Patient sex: M
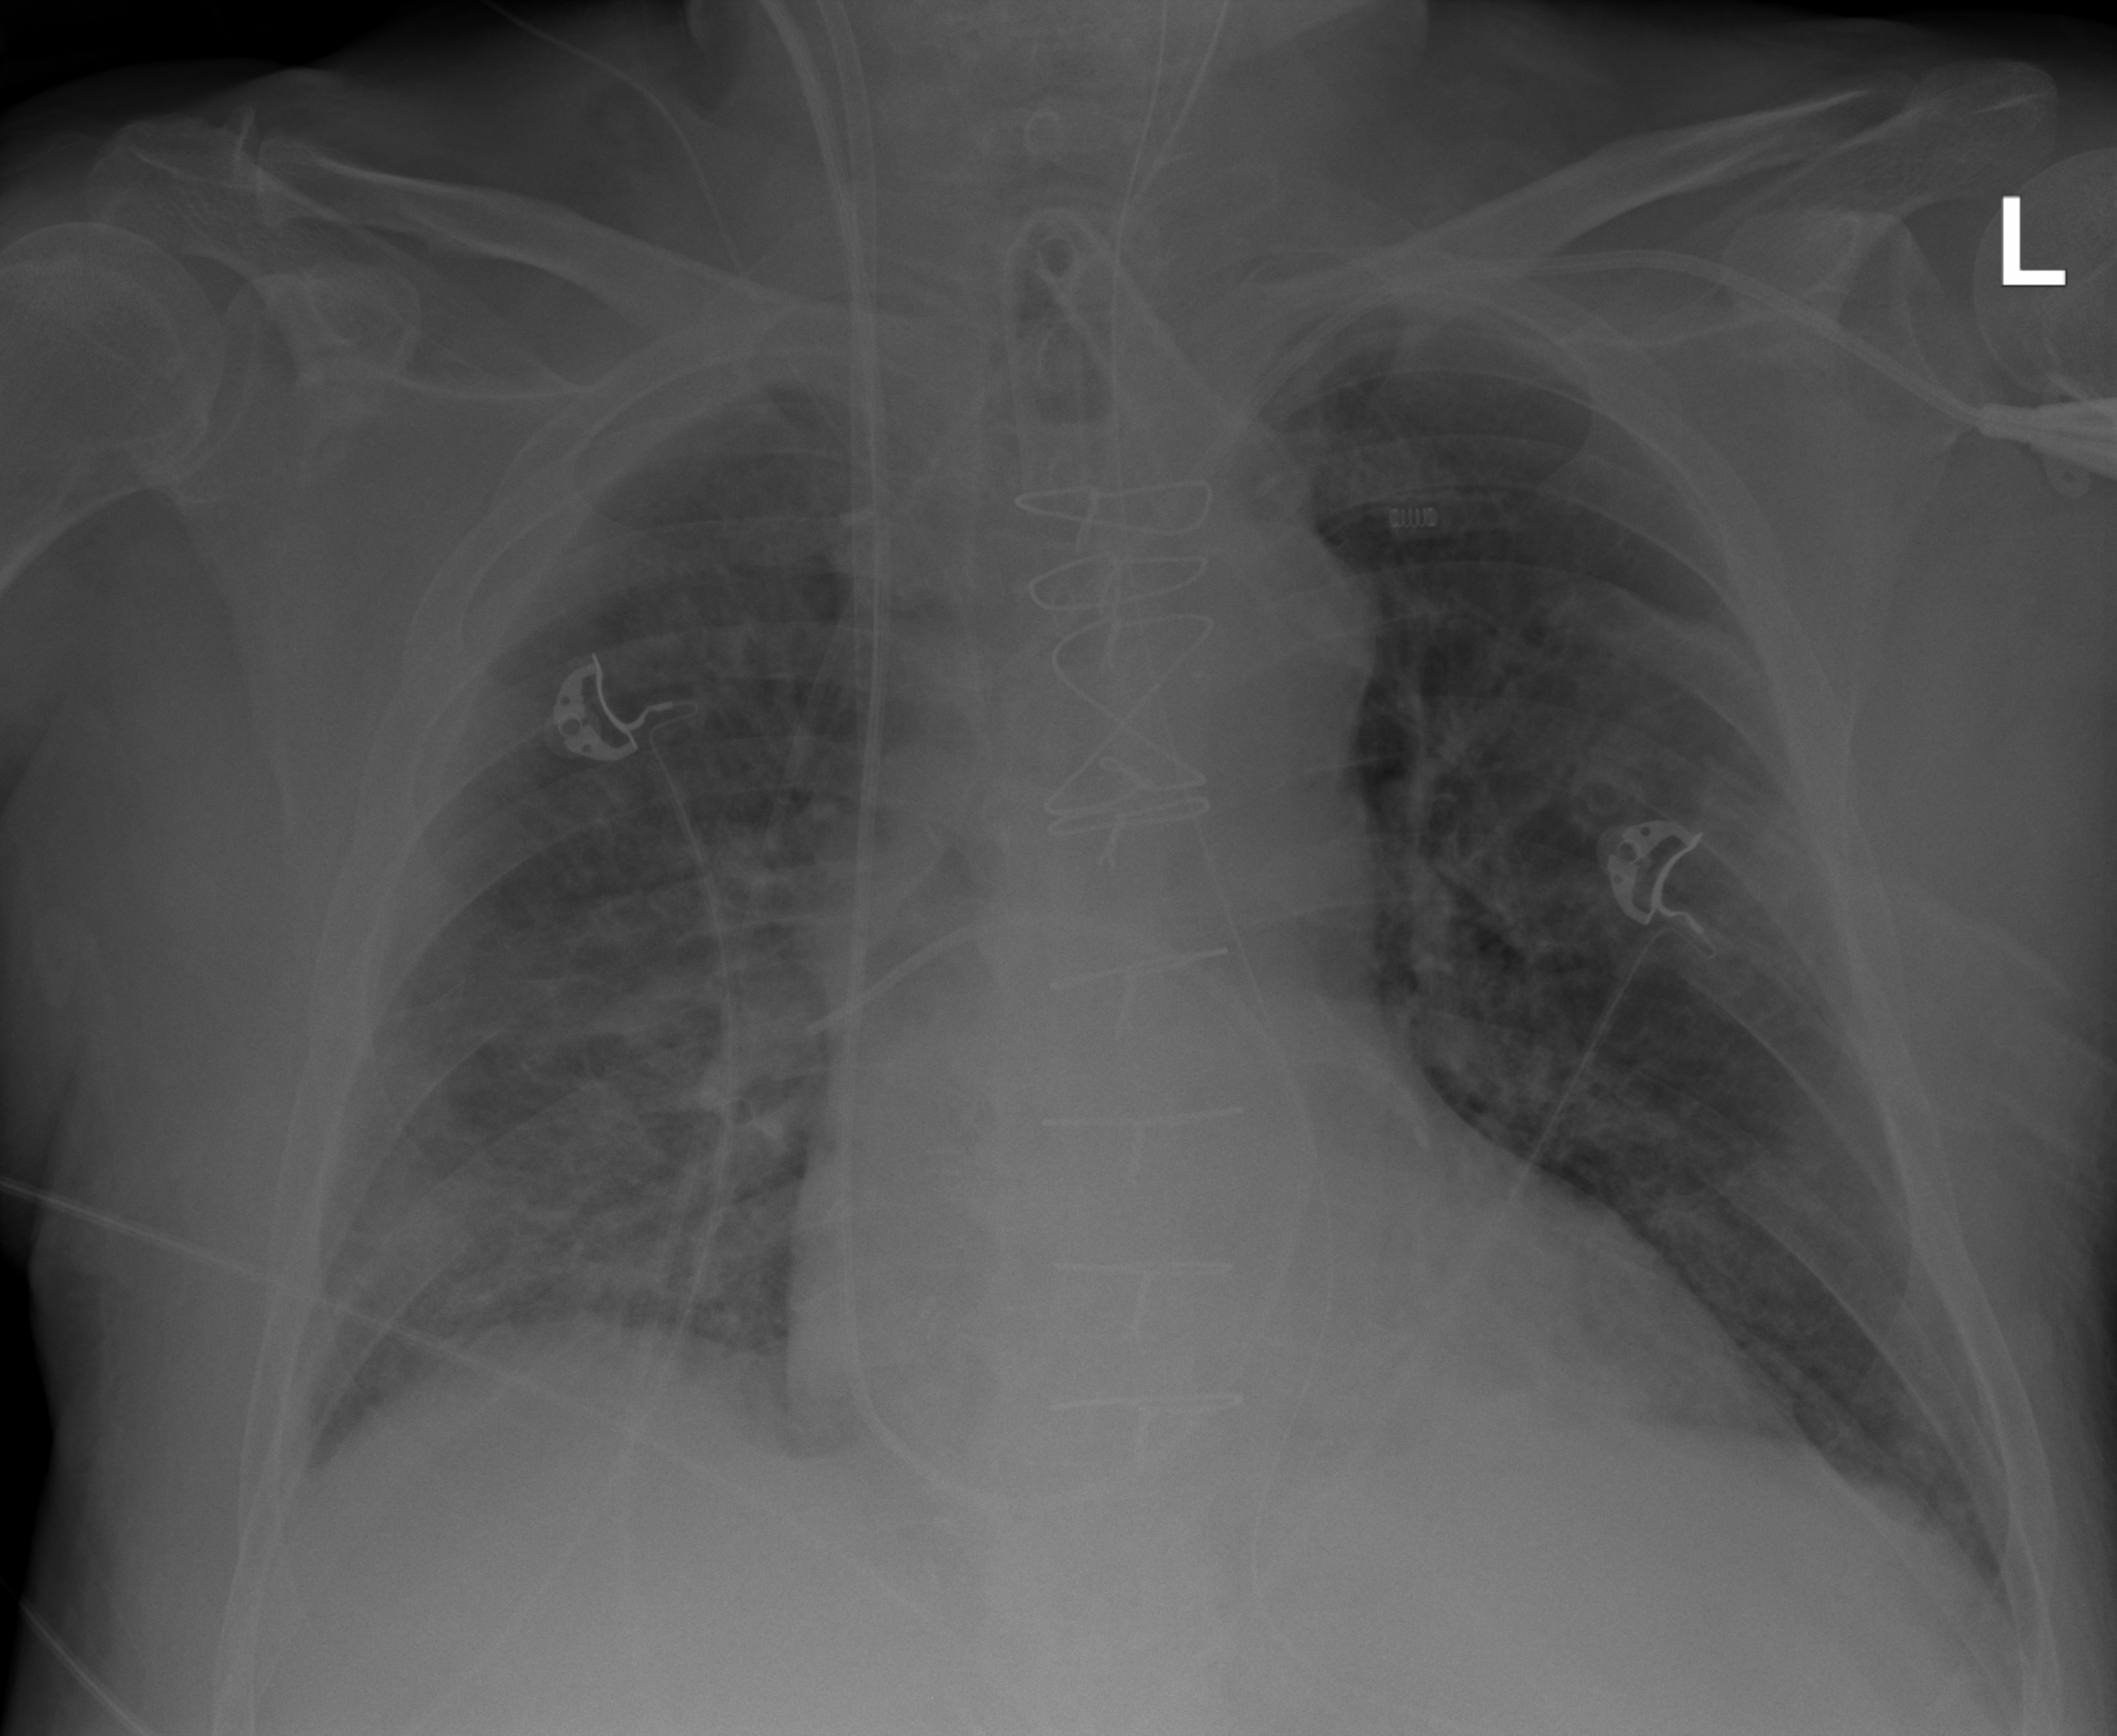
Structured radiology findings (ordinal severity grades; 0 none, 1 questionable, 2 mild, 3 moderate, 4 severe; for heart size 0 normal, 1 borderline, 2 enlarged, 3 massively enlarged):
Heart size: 2
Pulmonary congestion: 2
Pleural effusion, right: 2
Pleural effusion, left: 1
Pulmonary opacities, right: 3
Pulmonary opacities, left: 3
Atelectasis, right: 3
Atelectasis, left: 2